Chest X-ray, AP view. Patient: 44 years old, sex M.
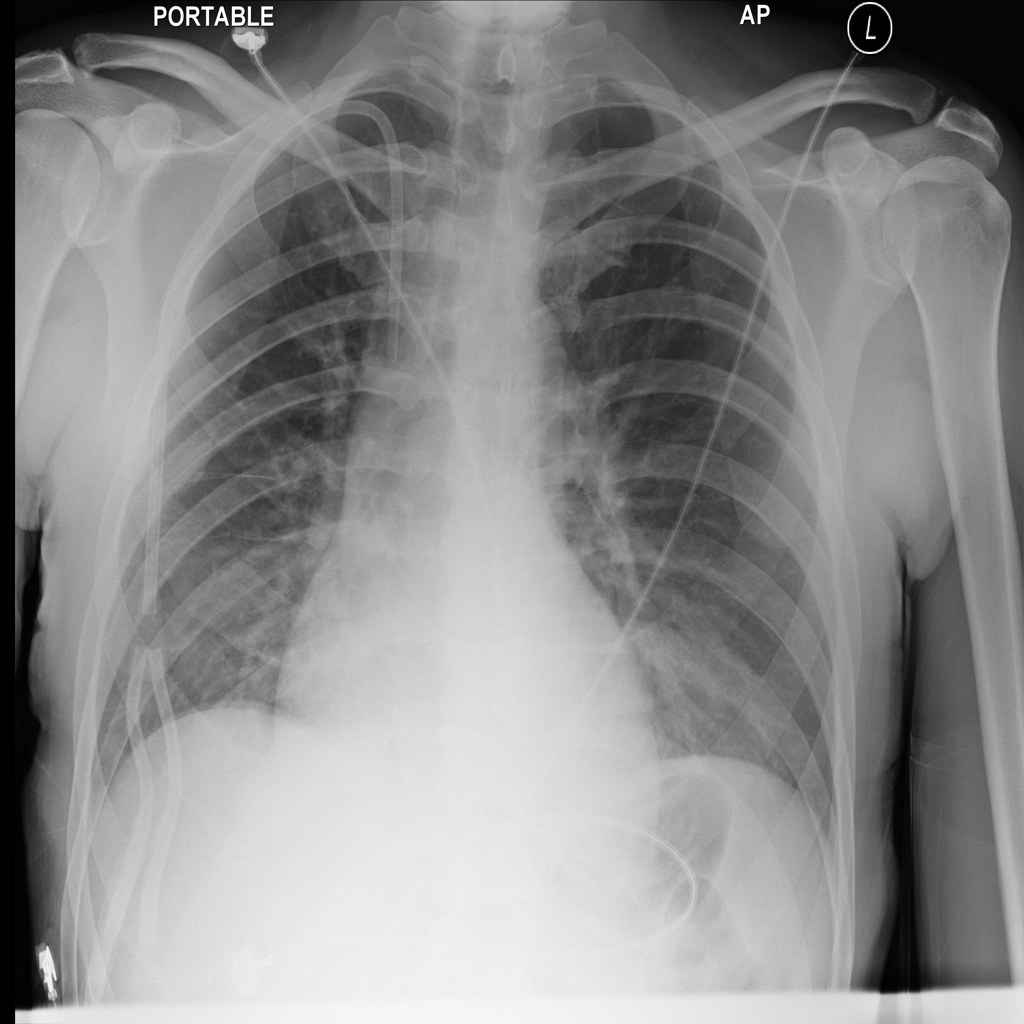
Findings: Edema, Infiltration